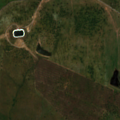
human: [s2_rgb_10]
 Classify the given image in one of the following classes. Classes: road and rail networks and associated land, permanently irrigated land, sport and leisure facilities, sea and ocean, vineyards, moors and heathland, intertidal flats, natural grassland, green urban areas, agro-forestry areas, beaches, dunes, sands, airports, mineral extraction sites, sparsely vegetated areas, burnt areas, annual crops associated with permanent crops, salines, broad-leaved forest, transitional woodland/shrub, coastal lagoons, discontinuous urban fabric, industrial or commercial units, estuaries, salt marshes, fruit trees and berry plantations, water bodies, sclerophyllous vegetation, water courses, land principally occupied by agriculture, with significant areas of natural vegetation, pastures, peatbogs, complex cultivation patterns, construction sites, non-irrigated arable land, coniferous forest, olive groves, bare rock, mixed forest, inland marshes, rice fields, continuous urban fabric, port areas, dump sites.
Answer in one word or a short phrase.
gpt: continuous urban fabric